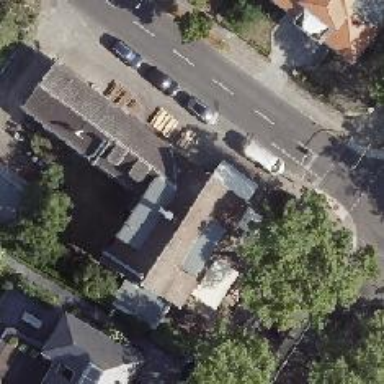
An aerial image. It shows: Café.